You are looking at the short-time Fourier spectrogram of a bearing's acceleration signal. Based on the visible evidence, which condition applies: normal, inner_race, outer_race, ball?
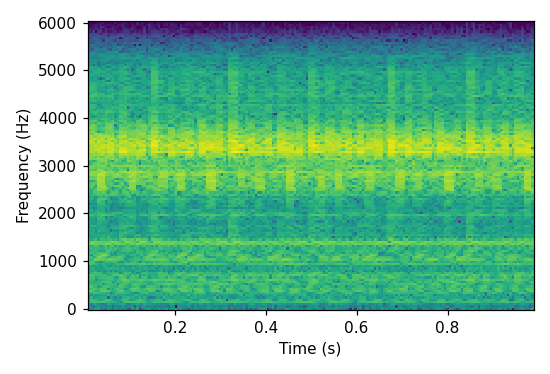
Answer: outer_race